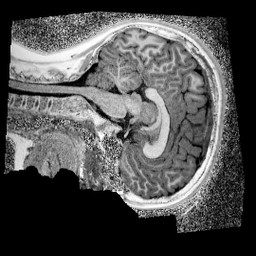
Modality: UNIT1_denoised
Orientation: sagittal
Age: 12
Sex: male
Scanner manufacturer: siemens
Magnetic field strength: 3 T
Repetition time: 4 s
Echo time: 0.00299 s